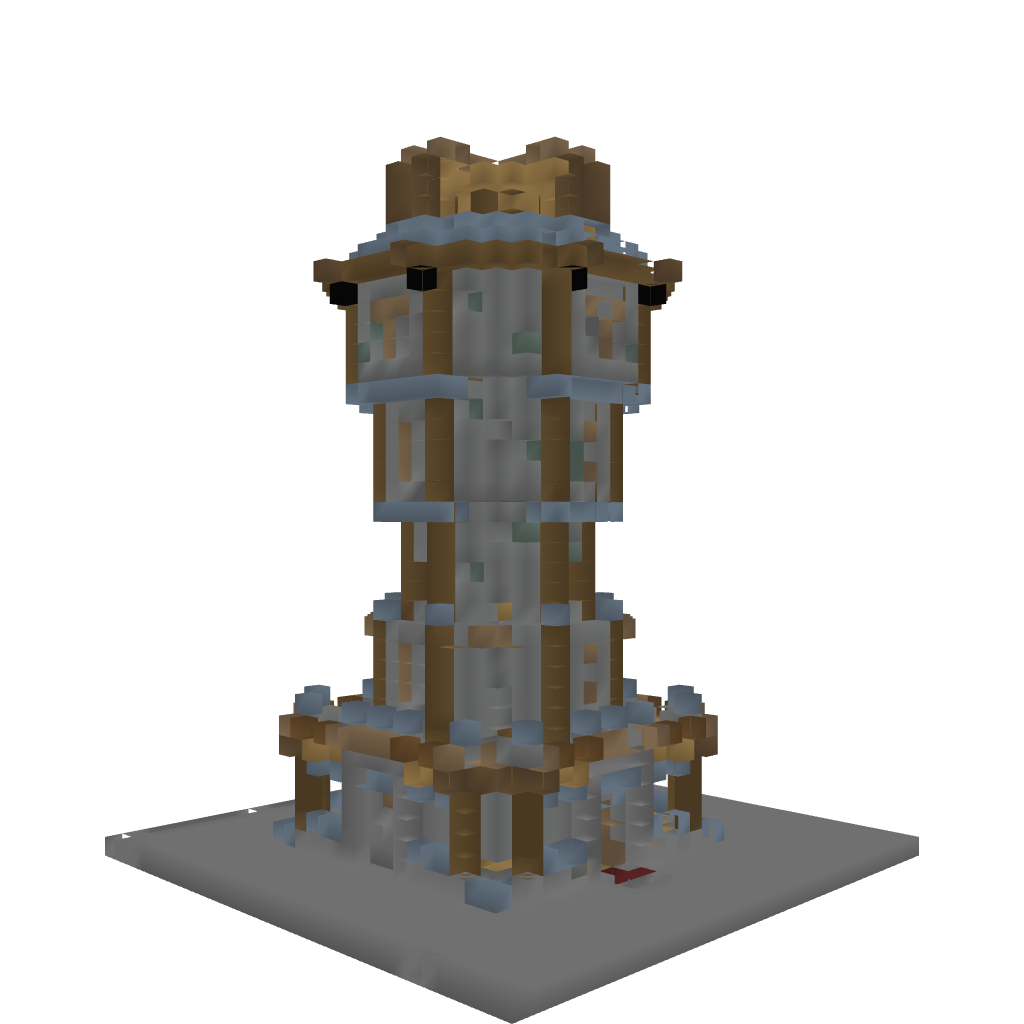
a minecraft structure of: Herobrine's Tower